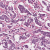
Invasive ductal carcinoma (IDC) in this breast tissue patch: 1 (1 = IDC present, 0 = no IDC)